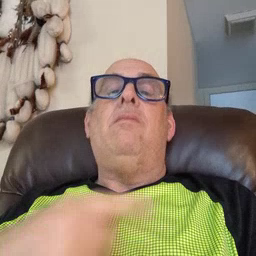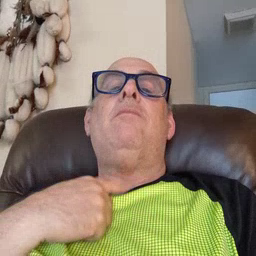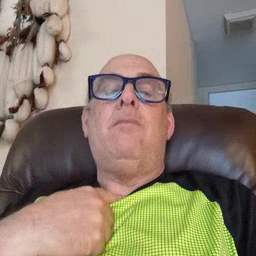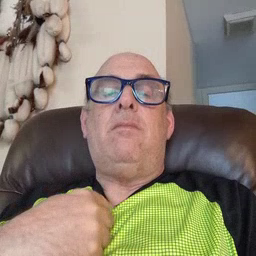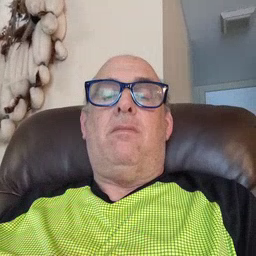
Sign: thirsty